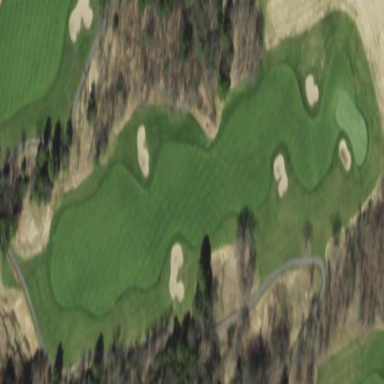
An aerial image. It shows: Area with grass used as rough in golf course.